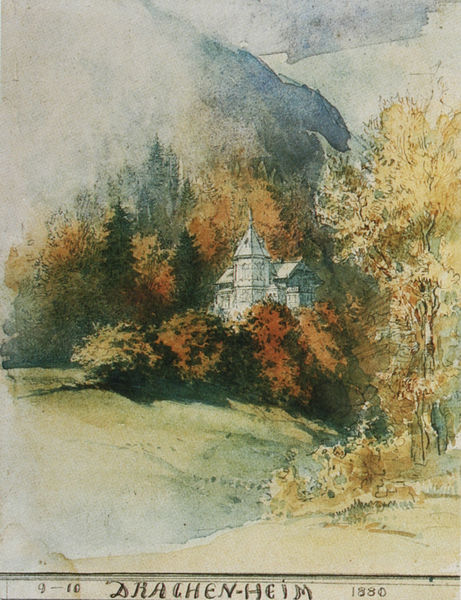
Titel: Drachen-Heim
Künstler: Clara von Rappard
Institution: Privatbesitz
Schlagwörter: baum, berg, blau, feder, himmel, laub, schatten, weiß, aquarell, bäume, gelb, grün, landschaft, ocker, sand, stadt, ufer, braun, grau, licht, orange, schwarz, skizze, zeichnung, dach, haus, rot, schloss, wiese, wolke, blass, einsamkeit, hügel, natur, sträucher, wiesen, blatt, tal, wald, turm, deutschland, aussicht, schrift, papier, ansicht, ort, berge, gebirge, dächer, farbe, gelände, herbst, idylle, tannen, spitz, stimmung, name, versteckt, wasserfarben, burg, bayern, türmchen, alpen, lichtung, seite, beschriftung, koloriert, villa, karte, zahl, ziffer, landhaus, laubbäume, grad, hain, fließen, federzeichnung, ansitz, schlösschen, spitzturm, heim, ineinander, atmosphärisch, jagdhaus, indian summer, aaquarell, drachenheim, geburtstag 67 jahre später, suchstaben, 1880, dralchen haim, dralchen heim, 188ß, auflösen